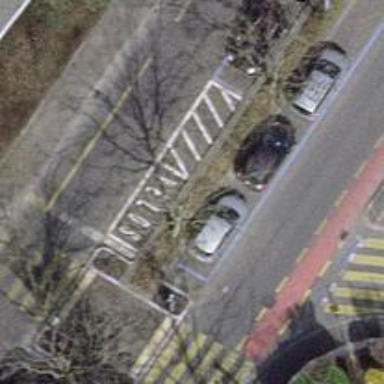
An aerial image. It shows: Avenue of trees.